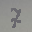
Label: 7